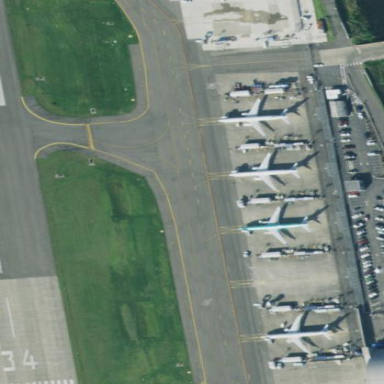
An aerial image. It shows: Apron at the airport.